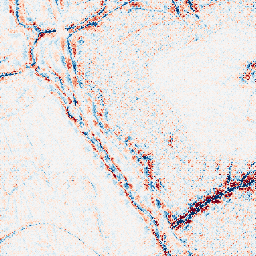
Category: wavelet
Decomposition family: wavelet_biorthogonal
Decomposition parameters: wavelet: bior3.5
level: 3
Upsampling method: regularized
Upsampling parameters: scale: 2
lambda_reg: 0.1
Upsampling scale: 2